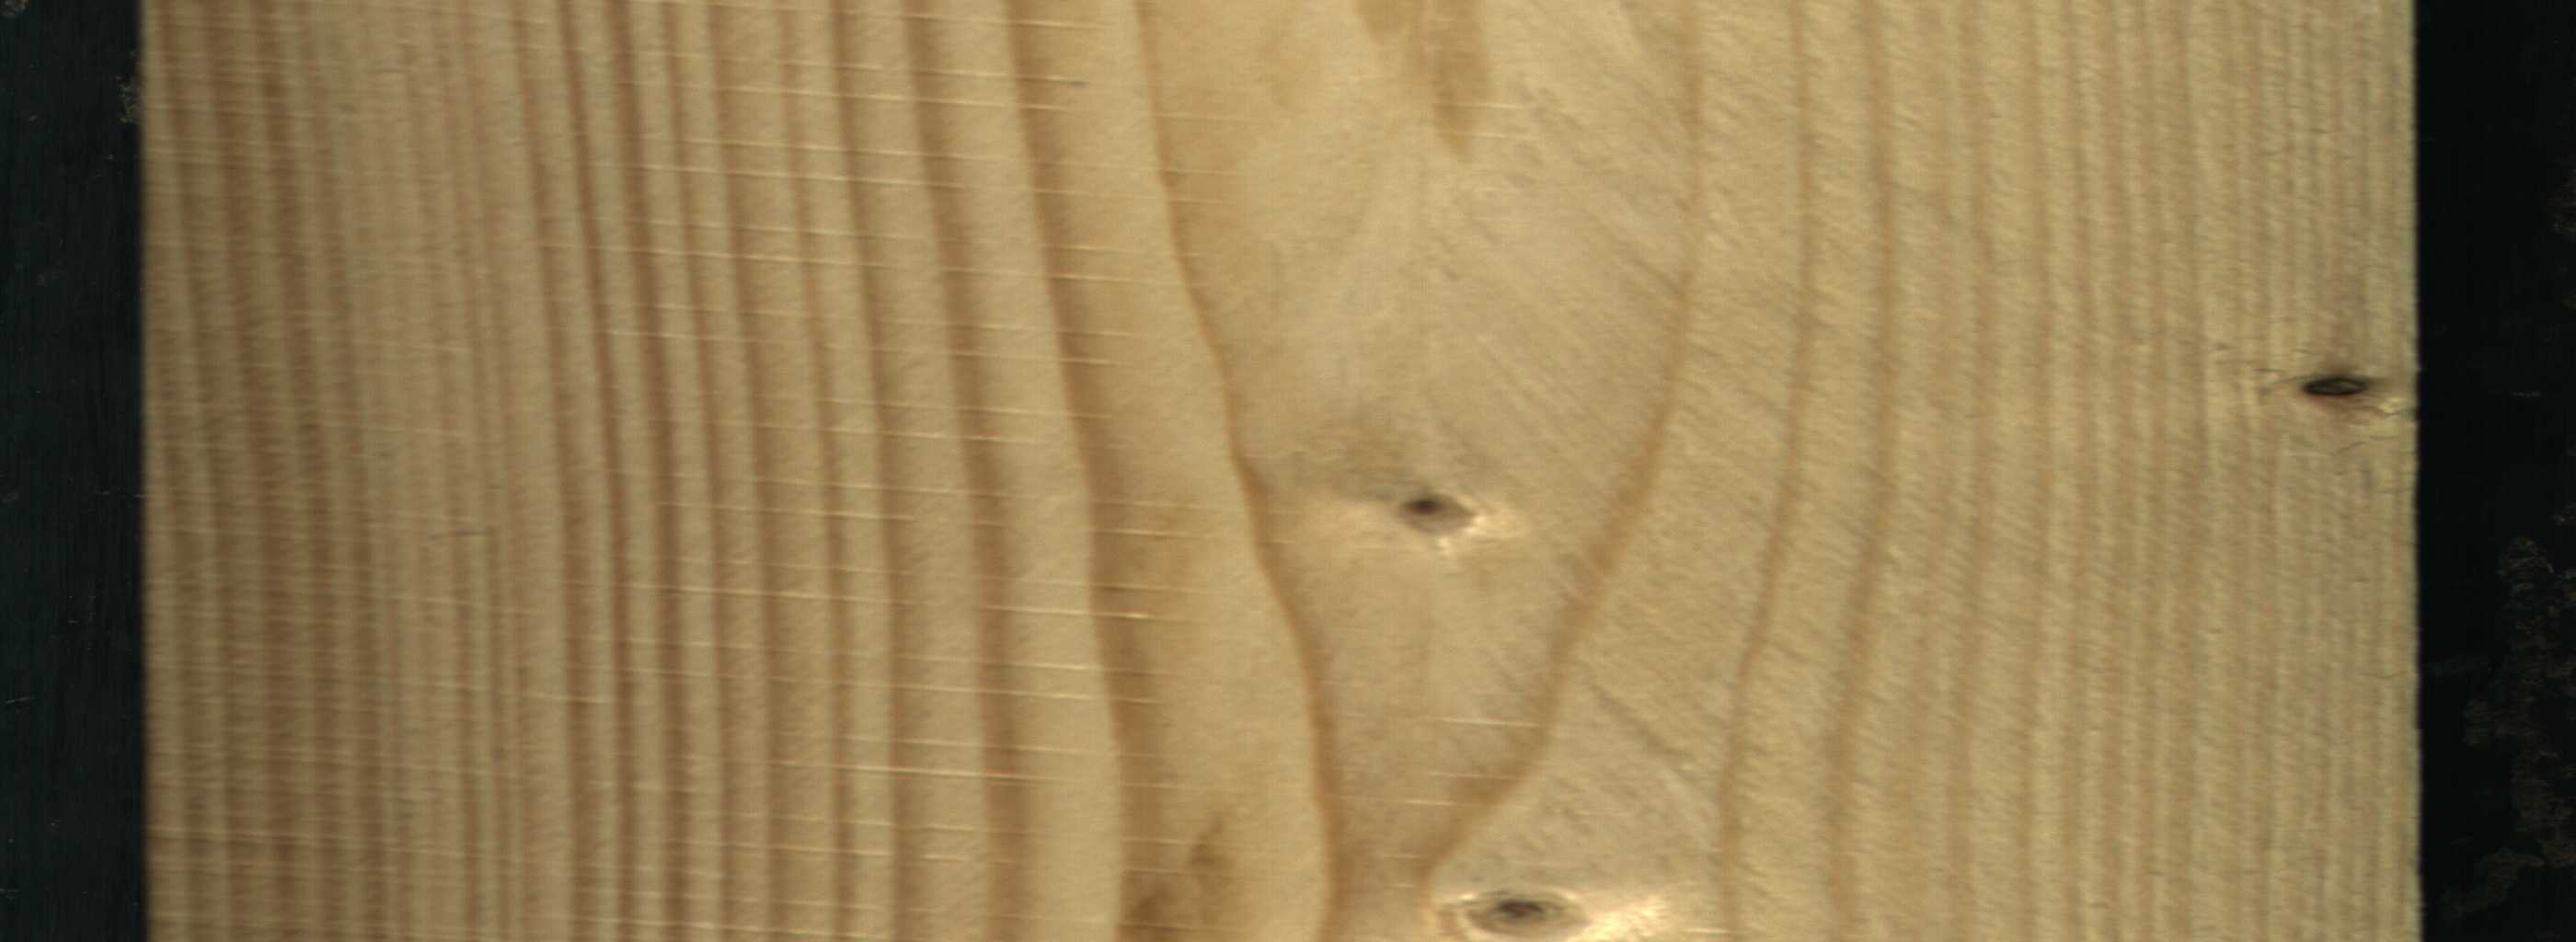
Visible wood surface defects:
Dead_Knot
Live_Knot
Live_Knot